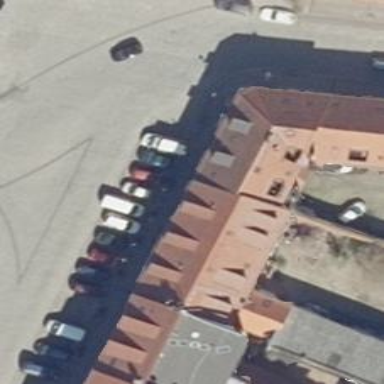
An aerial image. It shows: Gabled roof adorns the apartments building.